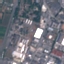
Land use / land cover class: Industrial